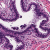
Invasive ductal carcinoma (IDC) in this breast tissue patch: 0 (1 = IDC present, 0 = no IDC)